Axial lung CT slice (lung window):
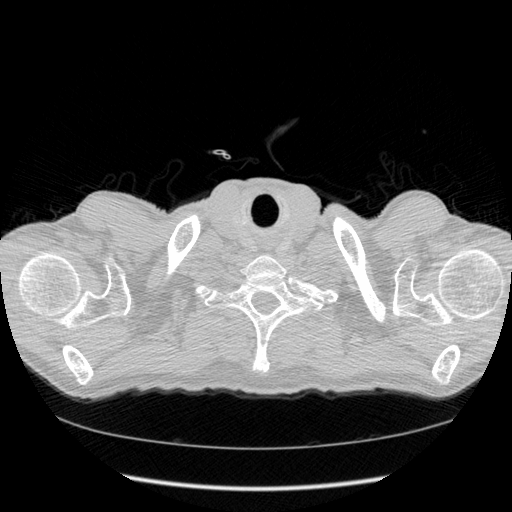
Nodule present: no